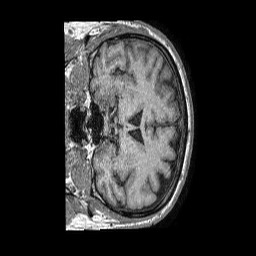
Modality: T1w
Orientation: coronal
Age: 61
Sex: male
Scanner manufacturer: philips
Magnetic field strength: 1.5 T
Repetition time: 0.007926 s
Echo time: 0.003712 s